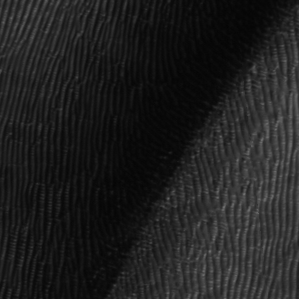
Label: frost